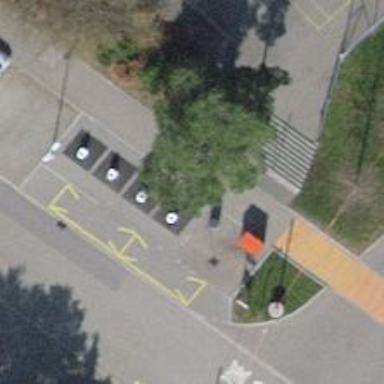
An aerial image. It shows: Recycling container at amenity designated for recycling.